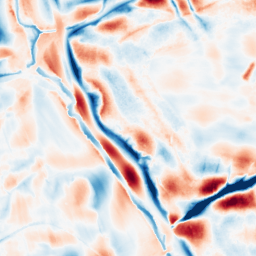
Category: wavelet
Decomposition family: wavelet_biorthogonal
Decomposition parameters: wavelet: bior3.5
level: 5
Upsampling method: linear_exact
Upsampling parameters: scale: 2
Upsampling scale: 2